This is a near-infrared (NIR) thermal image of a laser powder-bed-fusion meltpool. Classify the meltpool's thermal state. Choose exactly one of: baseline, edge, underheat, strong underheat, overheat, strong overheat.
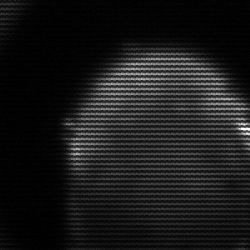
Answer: edge